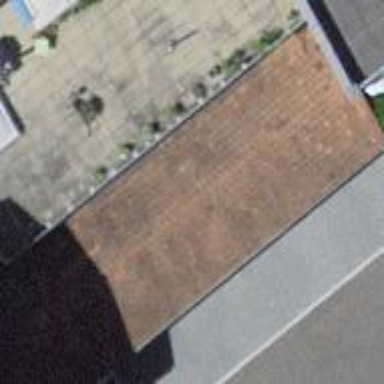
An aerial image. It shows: Group of garages.